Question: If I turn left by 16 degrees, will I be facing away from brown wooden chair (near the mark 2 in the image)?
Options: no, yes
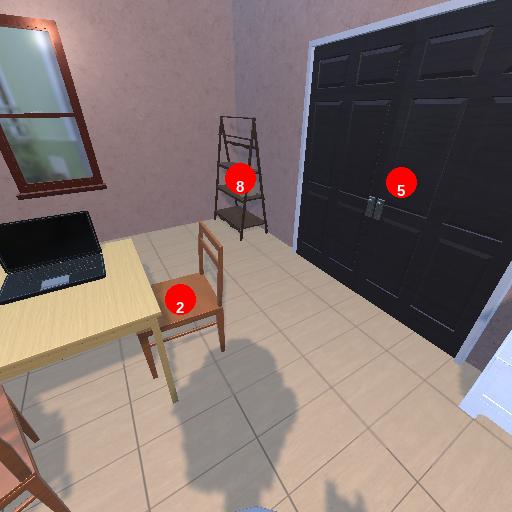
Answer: no